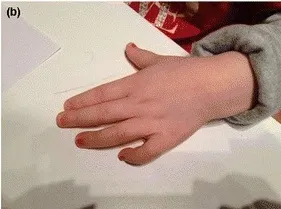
Views of the patient at the age of 5 years and 5 months. (c) Frontal view of the patient showing the widely spaced nipples.
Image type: medical_photograph (skin_photograph)